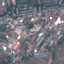
Label: Residential